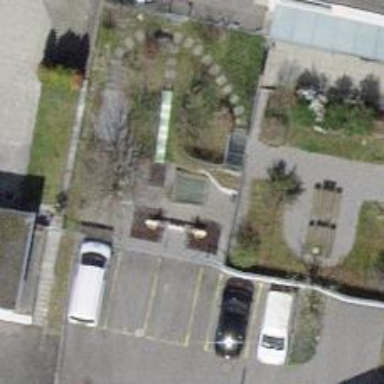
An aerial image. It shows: Playground area for leisure land.